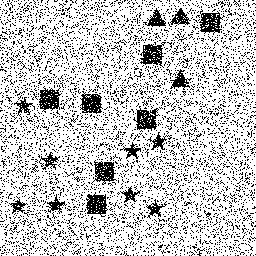
Squares: 7
Triangles: 3
Stars: 8
Total shapes: 18